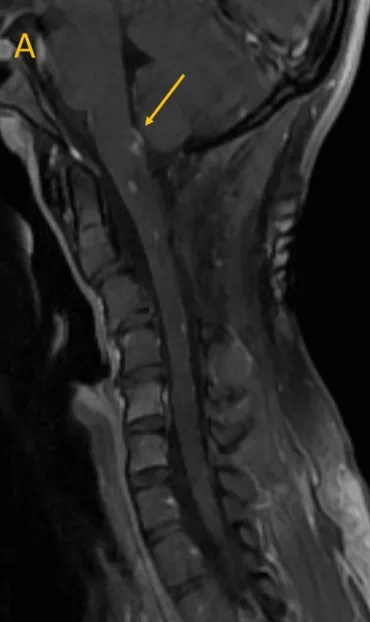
The 15- and 18-month follow-up magnetic resonance imaging (MRI) of the cervical spine (T1 post-contrast). (A) The 15-month follow-up MRI of the cervical spine.
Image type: radiology (mri)